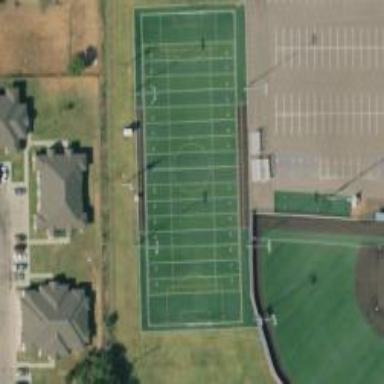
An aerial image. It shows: American football pitch for leisure and sport activities.